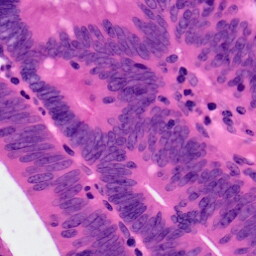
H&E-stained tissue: Colon